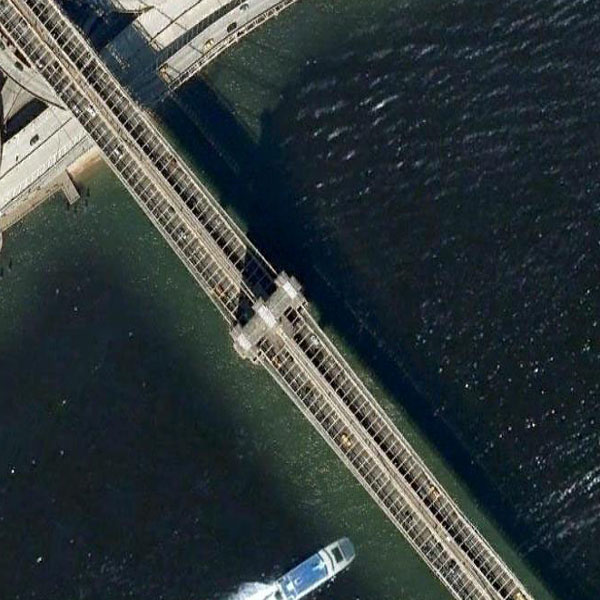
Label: Bridge